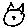
Label: cat